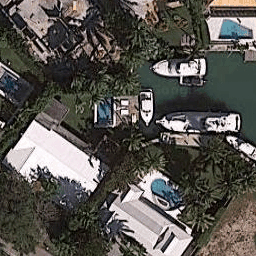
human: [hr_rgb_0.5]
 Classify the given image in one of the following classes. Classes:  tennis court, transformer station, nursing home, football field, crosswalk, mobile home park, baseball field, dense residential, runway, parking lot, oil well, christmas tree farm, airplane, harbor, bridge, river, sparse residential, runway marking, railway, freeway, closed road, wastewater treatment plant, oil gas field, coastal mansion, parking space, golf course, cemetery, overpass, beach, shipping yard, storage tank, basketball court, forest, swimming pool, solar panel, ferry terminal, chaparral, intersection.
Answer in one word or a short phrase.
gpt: coastal mansion